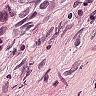
Metastatic tissue present: yes